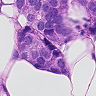
Metastatic tissue present: yes